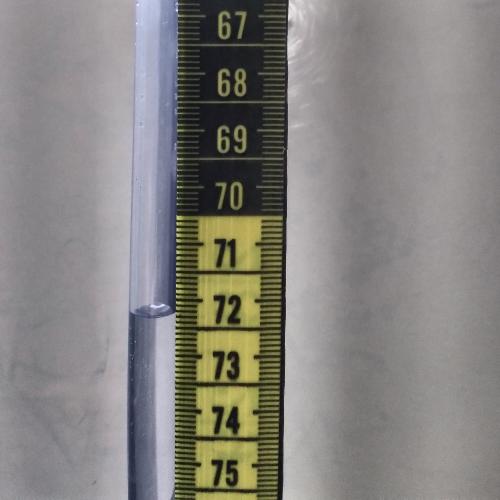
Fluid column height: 72.3 cm